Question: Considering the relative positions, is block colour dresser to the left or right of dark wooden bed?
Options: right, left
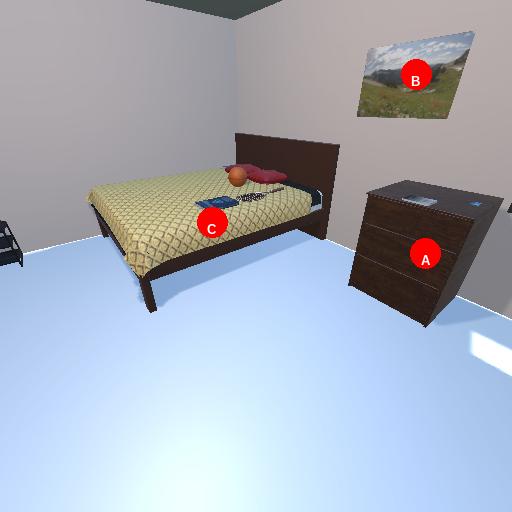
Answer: right